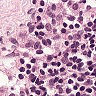
Metastatic tissue present: no